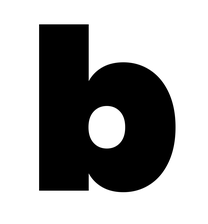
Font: Poppins-Black